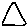
Label: triangle